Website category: jobs
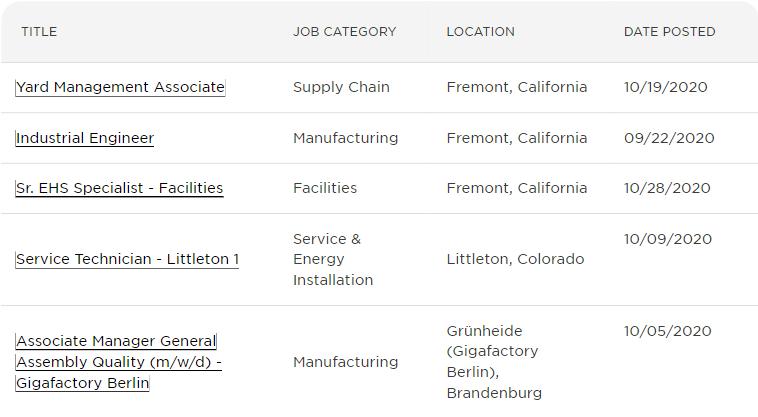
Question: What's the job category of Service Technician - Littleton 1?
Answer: Service & Energy Installation

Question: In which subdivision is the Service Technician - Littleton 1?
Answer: Service & Energy Installation

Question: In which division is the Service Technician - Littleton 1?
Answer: Service & Energy Installation

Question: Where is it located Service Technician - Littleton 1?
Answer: Service & Energy Installation

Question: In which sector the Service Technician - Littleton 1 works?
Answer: Service & Energy Installation

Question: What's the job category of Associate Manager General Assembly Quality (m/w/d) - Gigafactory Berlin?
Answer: Manufacturing

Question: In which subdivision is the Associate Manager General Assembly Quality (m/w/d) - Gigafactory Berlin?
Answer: Manufacturing

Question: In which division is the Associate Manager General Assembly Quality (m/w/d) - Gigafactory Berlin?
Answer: Manufacturing

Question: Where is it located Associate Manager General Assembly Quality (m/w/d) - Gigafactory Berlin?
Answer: Manufacturing

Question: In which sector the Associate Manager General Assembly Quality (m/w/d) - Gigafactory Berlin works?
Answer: Manufacturing

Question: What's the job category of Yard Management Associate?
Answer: Supply Chain

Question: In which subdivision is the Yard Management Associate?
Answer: Supply Chain

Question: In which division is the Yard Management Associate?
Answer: Supply Chain

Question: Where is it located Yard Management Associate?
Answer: Supply Chain

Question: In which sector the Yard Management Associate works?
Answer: Supply Chain

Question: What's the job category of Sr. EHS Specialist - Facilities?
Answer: Facilities

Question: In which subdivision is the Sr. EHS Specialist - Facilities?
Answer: Facilities

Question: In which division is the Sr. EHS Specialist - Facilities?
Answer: Facilities

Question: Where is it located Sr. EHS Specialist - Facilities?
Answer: Facilities

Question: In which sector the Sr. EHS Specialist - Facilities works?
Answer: Facilities

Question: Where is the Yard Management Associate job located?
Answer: Fremont, California

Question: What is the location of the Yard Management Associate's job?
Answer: Fremont, California

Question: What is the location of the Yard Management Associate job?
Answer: Fremont, California

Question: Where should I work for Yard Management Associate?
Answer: Fremont, California

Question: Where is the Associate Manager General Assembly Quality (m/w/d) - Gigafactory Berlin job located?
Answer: Grnheide (Gigafactory Berlin), Brandenburg

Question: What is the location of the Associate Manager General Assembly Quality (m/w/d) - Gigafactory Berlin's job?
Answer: Grnheide (Gigafactory Berlin), Brandenburg

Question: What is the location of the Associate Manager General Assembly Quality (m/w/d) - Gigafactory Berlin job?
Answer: Grnheide (Gigafactory Berlin), Brandenburg

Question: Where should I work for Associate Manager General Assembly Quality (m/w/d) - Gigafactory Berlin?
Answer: Grnheide (Gigafactory Berlin), Brandenburg

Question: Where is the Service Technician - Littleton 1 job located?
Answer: Littleton, Colorado

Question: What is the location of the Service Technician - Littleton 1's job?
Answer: Littleton, Colorado

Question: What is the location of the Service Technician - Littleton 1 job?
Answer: Littleton, Colorado

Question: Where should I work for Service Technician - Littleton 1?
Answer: Littleton, Colorado

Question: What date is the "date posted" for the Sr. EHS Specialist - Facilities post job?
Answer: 10/28/2020

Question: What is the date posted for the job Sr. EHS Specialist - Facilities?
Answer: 10/28/2020

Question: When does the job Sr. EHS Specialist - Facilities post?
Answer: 10/28/2020

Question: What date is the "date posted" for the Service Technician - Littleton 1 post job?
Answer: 10/09/2020

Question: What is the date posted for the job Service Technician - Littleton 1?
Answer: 10/09/2020

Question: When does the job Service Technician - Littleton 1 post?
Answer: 10/09/2020

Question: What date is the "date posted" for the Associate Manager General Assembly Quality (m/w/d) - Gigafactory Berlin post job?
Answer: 10/05/2020

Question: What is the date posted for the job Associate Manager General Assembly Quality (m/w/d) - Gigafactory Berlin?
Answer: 10/05/2020

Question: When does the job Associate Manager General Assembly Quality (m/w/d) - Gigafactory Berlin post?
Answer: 10/05/2020

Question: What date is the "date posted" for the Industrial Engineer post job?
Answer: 09/22/2020

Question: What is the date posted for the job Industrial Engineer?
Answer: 09/22/2020

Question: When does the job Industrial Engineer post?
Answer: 09/22/2020

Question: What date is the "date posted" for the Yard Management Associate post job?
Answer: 10/19/2020

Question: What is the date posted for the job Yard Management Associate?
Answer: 10/19/2020

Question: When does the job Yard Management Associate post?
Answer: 10/19/2020

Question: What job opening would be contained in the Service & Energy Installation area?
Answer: Service Technician - Littleton 1

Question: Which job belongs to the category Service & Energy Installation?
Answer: Service Technician - Littleton 1

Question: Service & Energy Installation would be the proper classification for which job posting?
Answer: Service Technician - Littleton 1

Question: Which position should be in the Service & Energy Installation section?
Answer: Service Technician - Littleton 1

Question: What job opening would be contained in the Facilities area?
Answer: Sr. EHS Specialist - Facilities

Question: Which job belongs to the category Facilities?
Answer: Sr. EHS Specialist - Facilities

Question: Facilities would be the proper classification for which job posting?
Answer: Sr. EHS Specialist - Facilities

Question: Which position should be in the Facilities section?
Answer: Sr. EHS Specialist - Facilities

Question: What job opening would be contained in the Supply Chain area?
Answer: Yard Management Associate

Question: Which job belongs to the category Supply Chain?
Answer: Yard Management Associate

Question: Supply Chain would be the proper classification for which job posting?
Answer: Yard Management Associate

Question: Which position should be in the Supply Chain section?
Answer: Yard Management Associate

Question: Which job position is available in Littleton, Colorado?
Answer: Service Technician - Littleton 1

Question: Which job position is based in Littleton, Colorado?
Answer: Service Technician - Littleton 1

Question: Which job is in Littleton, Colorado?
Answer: Service Technician - Littleton 1

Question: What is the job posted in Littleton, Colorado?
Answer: Service Technician - Littleton 1

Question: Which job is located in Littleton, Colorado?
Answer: Service Technician - Littleton 1